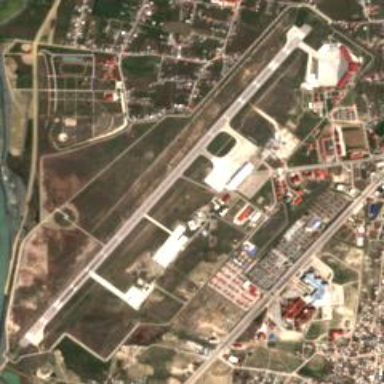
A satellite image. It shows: Public aerodrome or airport.